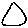
Label: circle